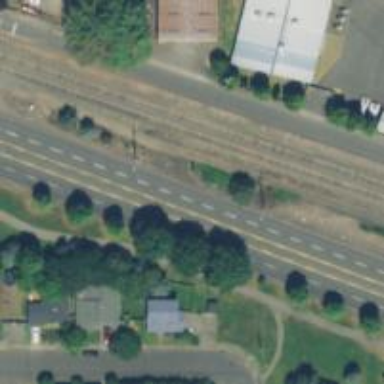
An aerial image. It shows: Disused railway siding.